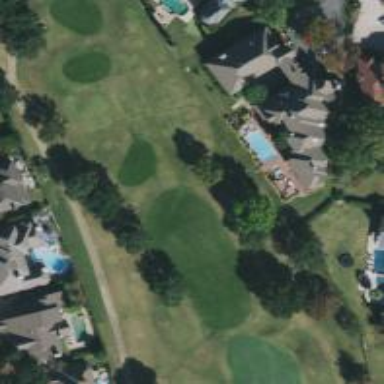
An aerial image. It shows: View of golf hole.